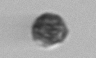
Label: coccolithophorid